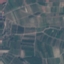
Land use / land cover: PermanentCrop